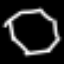
Label: octagon